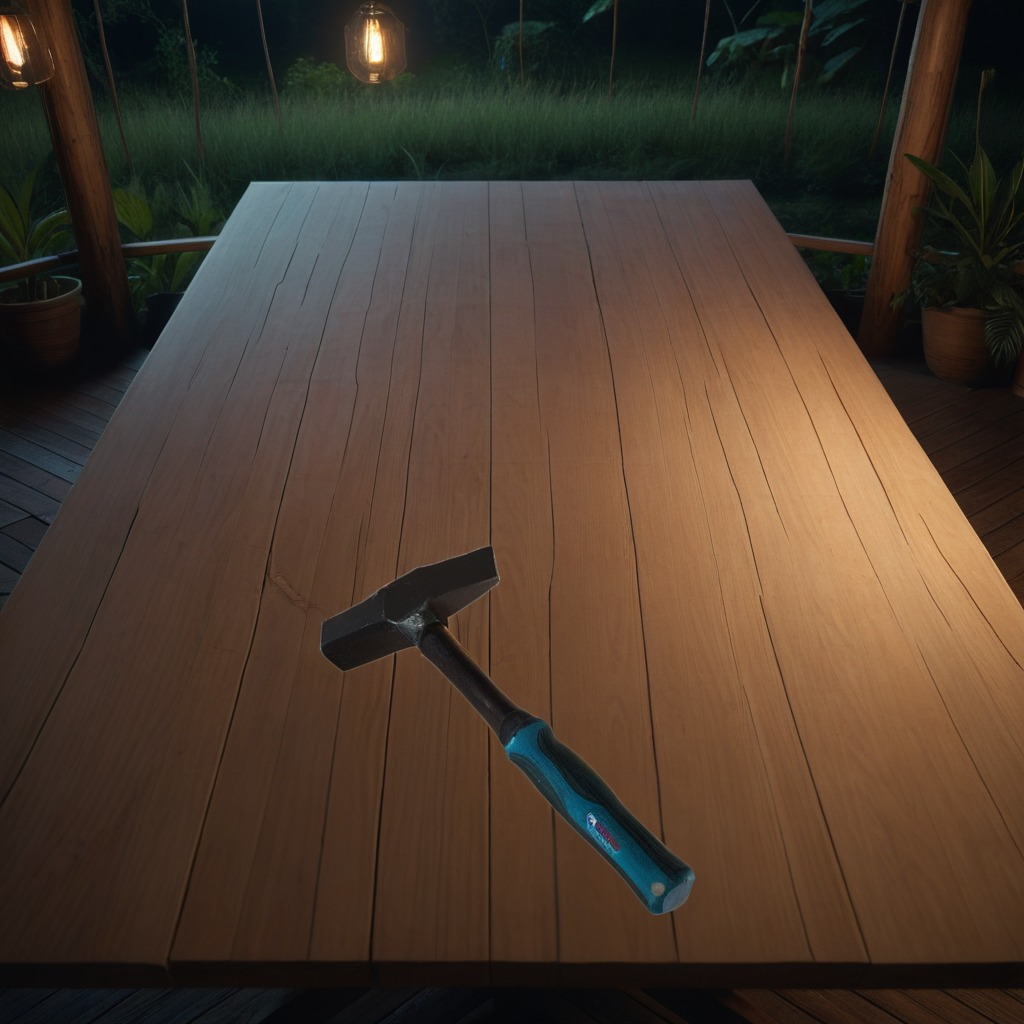
A hammer is lying on the wooden table inside a jungle field workshop tent at night.